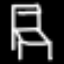
Label: chair